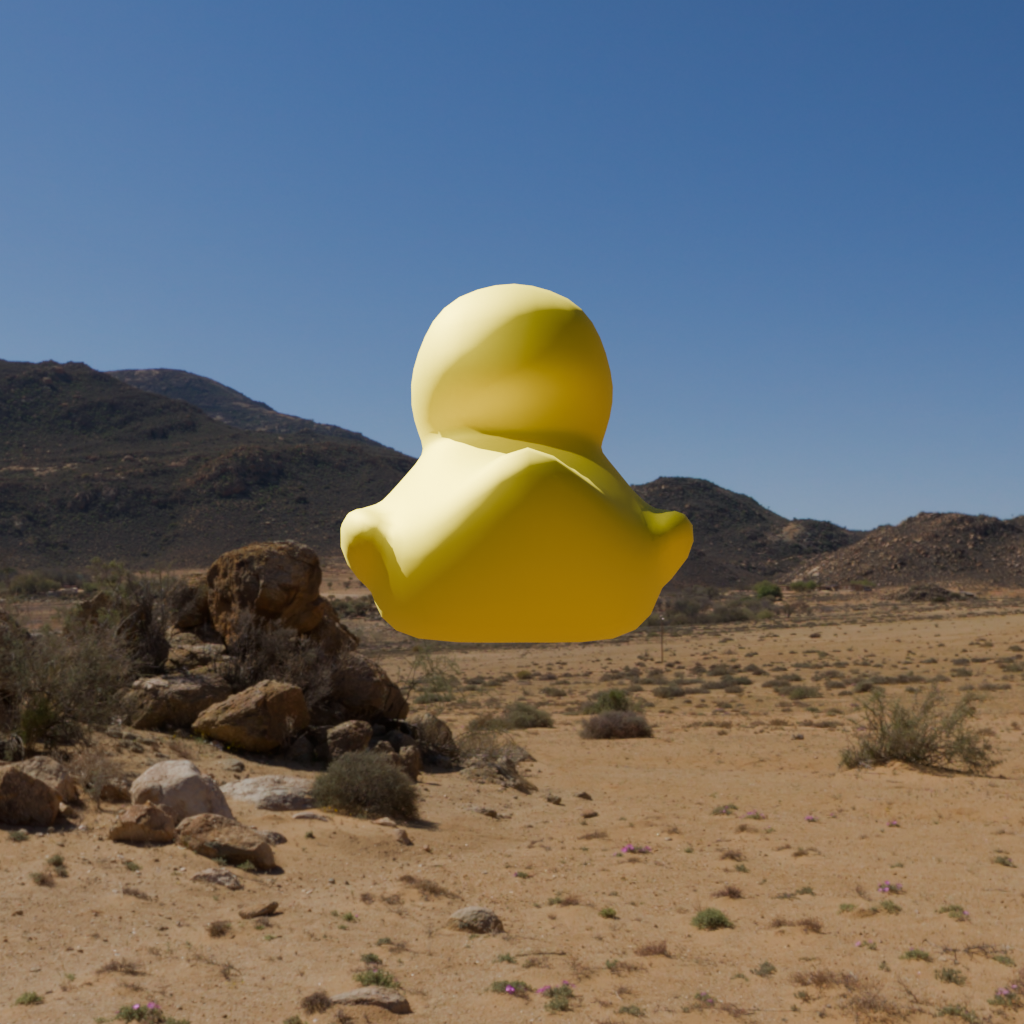
an image of a yellow rubber duck seen from <back> in a sunny desert landscape with a clear sky.